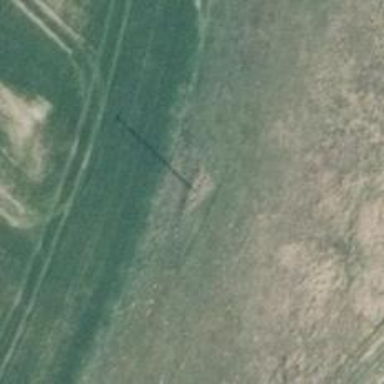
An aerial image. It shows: Minor power line.